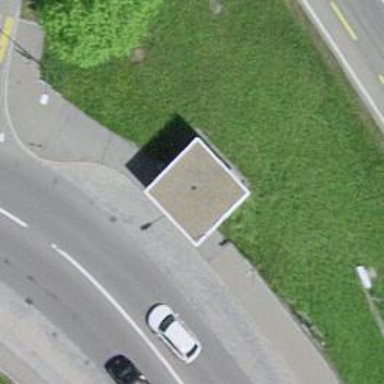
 serving as platform for public transportation."